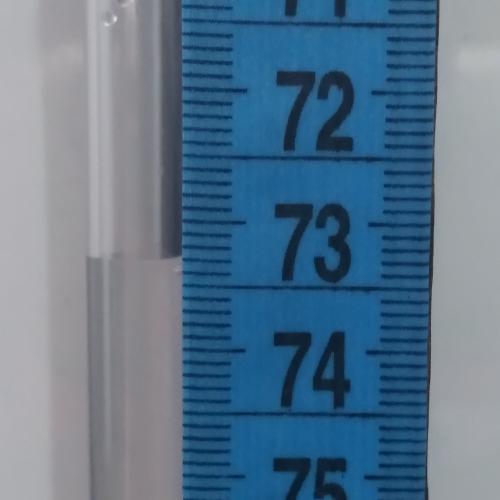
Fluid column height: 73.3 cm